Field crop: maize
Growth stage: 2
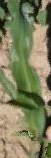
Species: maize